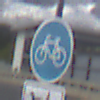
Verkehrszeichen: Radweg
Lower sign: MehrspurigeFahrzeugeFrei9
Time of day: MorningAfternoon
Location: Outdoor (Suburban)
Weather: PartlyCloudy
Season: NotSpecified
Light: Natural